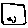
Label: square